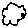
Label: cloud